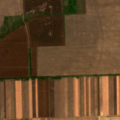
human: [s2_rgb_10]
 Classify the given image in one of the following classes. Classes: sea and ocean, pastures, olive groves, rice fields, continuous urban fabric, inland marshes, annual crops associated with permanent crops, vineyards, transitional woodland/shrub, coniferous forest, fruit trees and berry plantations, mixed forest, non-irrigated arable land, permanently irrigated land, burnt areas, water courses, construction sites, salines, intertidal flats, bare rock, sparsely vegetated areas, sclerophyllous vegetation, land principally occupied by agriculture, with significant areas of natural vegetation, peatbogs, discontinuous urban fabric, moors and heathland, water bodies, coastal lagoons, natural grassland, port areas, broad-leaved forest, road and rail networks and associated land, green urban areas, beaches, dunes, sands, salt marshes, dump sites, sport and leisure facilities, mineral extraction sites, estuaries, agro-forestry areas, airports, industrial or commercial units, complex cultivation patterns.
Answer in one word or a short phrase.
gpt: non-irrigated arable land, pastures